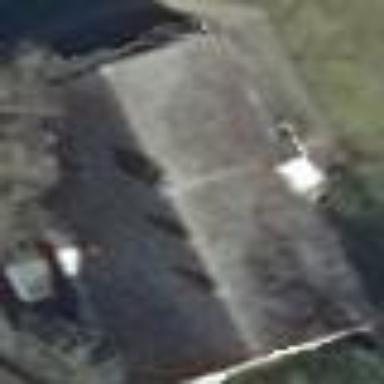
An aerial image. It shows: Building with gabled roof.